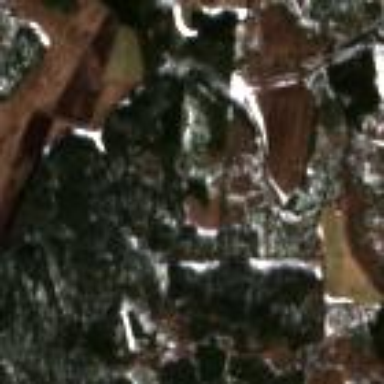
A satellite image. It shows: Mixed woodland with various types of leaves.